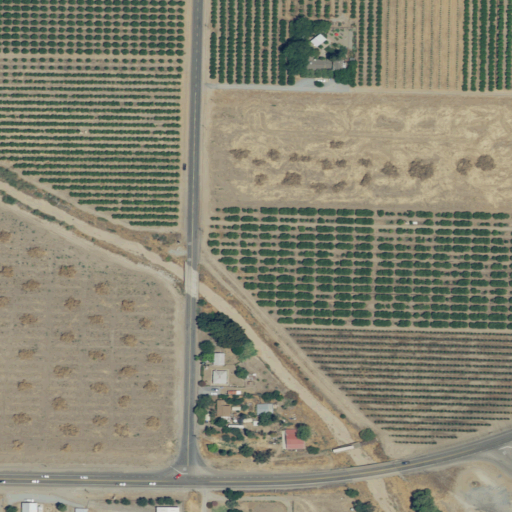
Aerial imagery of valley in California named Yokohl Valley containing cultivated crops, low intensity development, open development, medium intensity development, grassland, and high intensity development